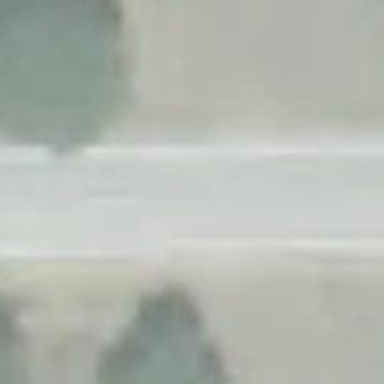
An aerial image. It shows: Unclassified road.